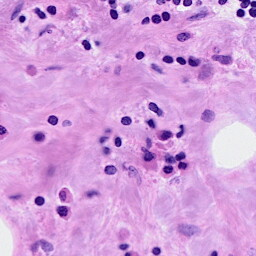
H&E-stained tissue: Breast